Interaction volume radius: 5 \u00c5
Interaction volume height: 15 \u00c5
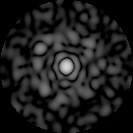
Disorder parameter: 0.8185